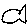
Label: fish